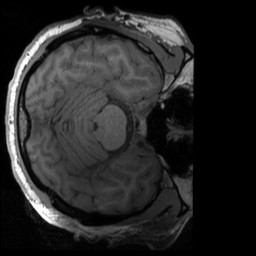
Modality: T1w
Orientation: axial
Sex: male